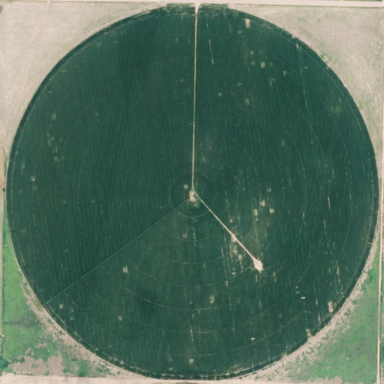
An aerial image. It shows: Farmland with pivot irrigation system.